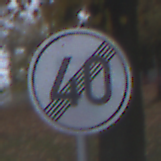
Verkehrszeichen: EndeGeschwindigkeit40
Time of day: MorningAfternoon
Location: Outdoor (Urban)
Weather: Overcast
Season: NotSpecified
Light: Natural